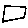
Label: square